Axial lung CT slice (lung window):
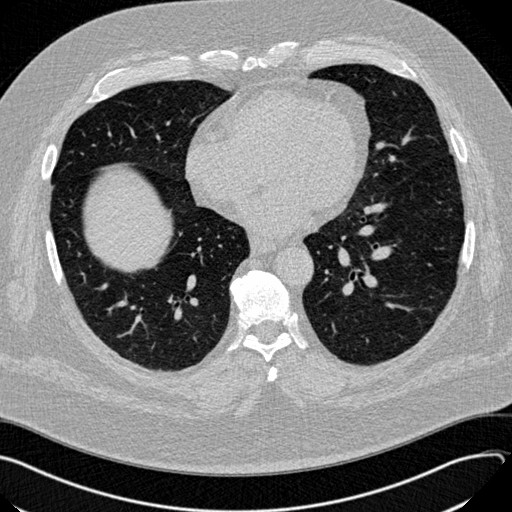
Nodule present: no